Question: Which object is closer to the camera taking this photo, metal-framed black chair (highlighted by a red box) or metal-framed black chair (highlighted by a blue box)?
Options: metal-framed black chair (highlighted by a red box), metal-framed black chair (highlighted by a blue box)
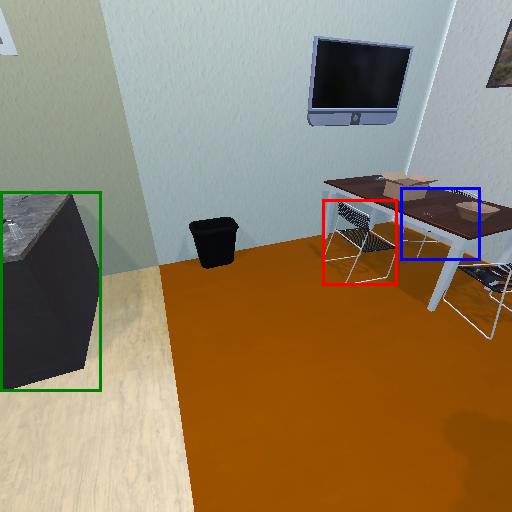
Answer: metal-framed black chair (highlighted by a red box)